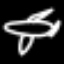
Label: airplane